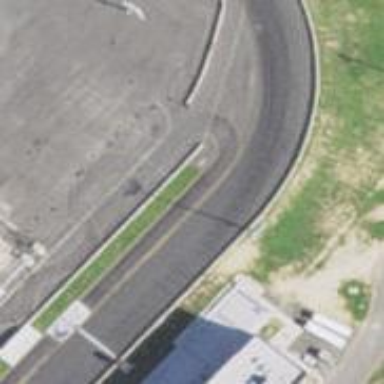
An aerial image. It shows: Motor sport raceway.